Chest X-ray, AP view. Patient: 73 years old, sex M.
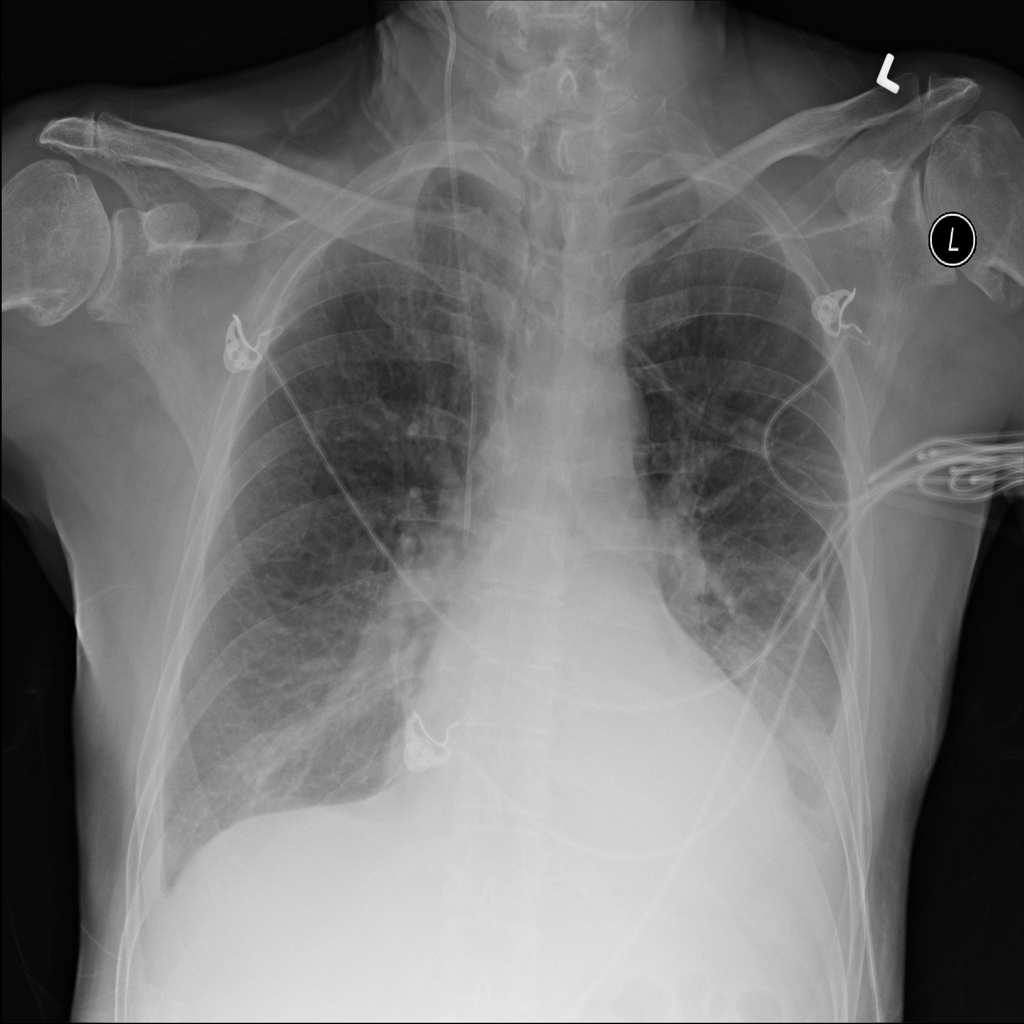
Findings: Effusion